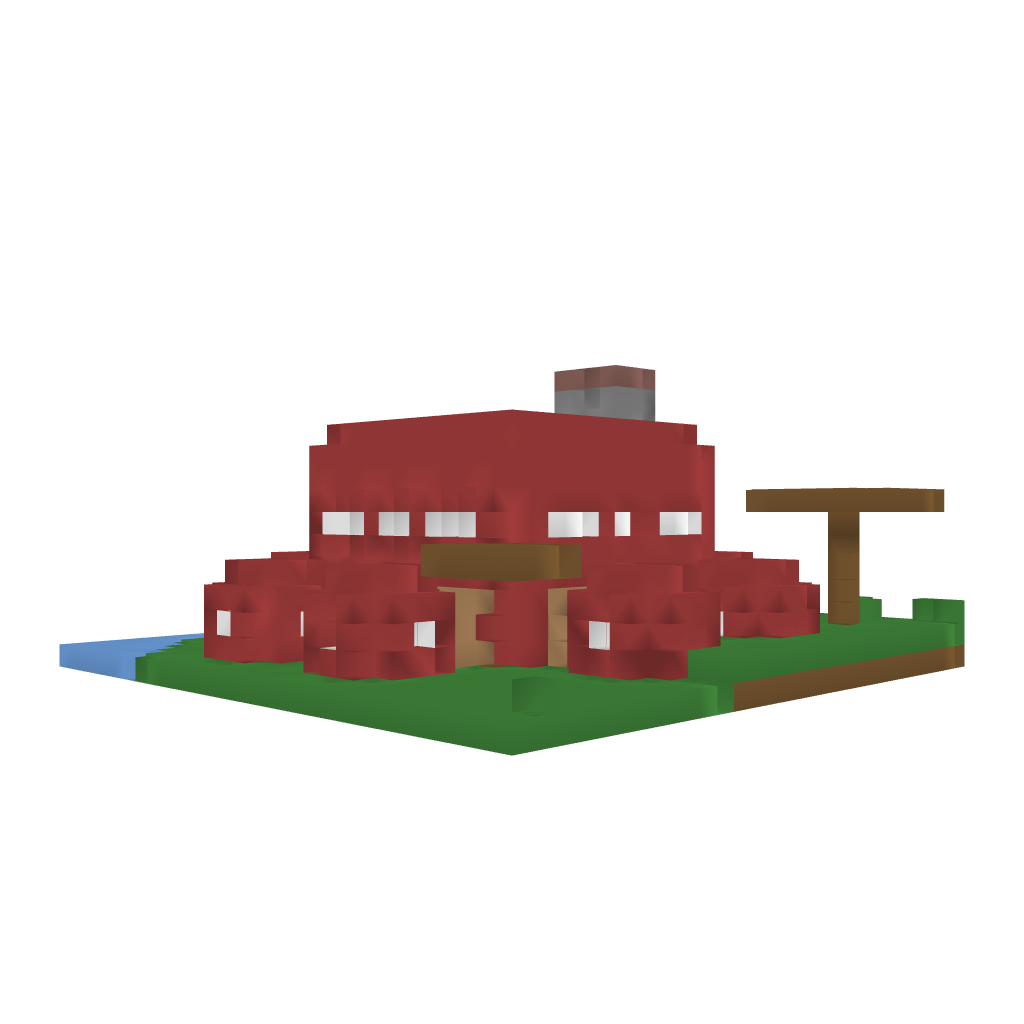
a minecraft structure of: Mushroom house 2 high quality